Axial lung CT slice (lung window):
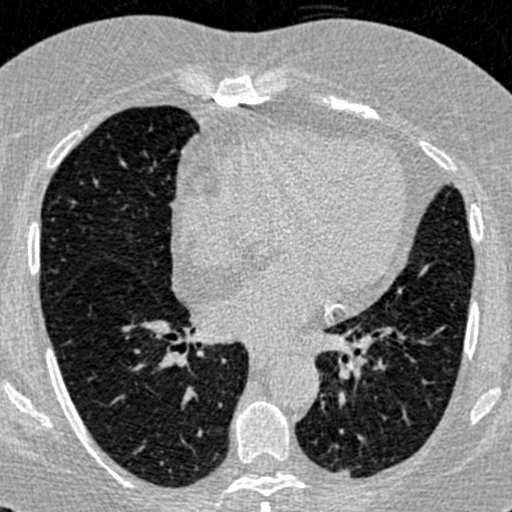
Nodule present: yes
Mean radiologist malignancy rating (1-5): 3